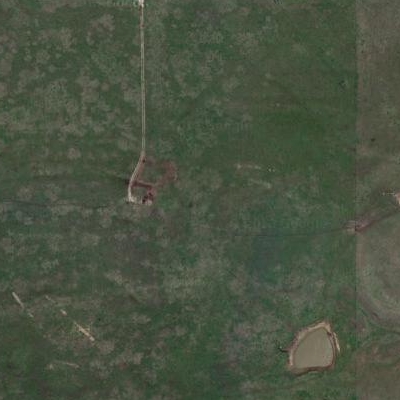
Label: aGrass